Question: I am making a style for button to appear in a custom way
The Idea is to write the Image source in the Tag property and the Text in the Content property
So the style goes like this
'''
<Style x:Key="NormalButtonStyle" TargetType="Button">
<Setter Property="Background" Value="Black"/>
<Setter Property="Foreground" Value="White"/>
<Setter Property="Padding" Value="12,4,12,4"/>
<Setter Property="HorizontalAlignment" Value="Left"/>
<Setter Property="VerticalAlignment" Value="Center"/>
<Setter Property="FontWeight" Value="SemiBold"/>
<Setter Property="Template">
<Setter.Value>
<ControlTemplate TargetType="Button">
<Grid Background="{TemplateBinding Background}">
<Grid.ColumnDefinitions>
<ColumnDefinition Width="Auto"/>
<ColumnDefinition Width="*"/>
</Grid.ColumnDefinitions>
<Image Source="{TemplateBinding Tag}" Height="{TemplateBinding Height}" Width="{TemplateBinding Height}"/>
<ContentPresenter x:Name="ContentPresenter" Grid.Column="1" ContentTemplate="{TemplateBinding ContentTemplate}" Content="{TemplateBinding Content}" HorizontalAlignment="{TemplateBinding HorizontalContentAlignment}" Margin="{TemplateBinding Padding}" VerticalAlignment="{TemplateBinding VerticalContentAlignment}"/>
</Grid>
<ControlTemplate.Triggers>
<Trigger Property="IsMouseOver" Value="true">
<Setter Property="Foreground" Value="Red" />
</Trigger>
<Trigger Property="IsPressed" Value="true">
<Setter Property="Foreground" Value="Gray"/>
</Trigger>
</ControlTemplate.Triggers>
</ControlTemplate>
</Setter.Value>
</Setter>
</Style>
'''
Image does not display and only the Text apears
I call the button like this in the MainWindow
'''
<Button Style="{DynamicResource NormalButtonStyle}" Tag="/iPARK;component/Resources/Sign%20out_icon.png" HorizontalAlignment="Right" Margin="20" Click="Signout_Click"/>
'''
If I set the image in the style file directly like this then it shows but then it cannot be reused for other images
'''
<Image Source="/iPARK;component/Resources/Sign%20out_icon.png" Height="{TemplateBinding Height}" Width="{TemplateBinding Height}"/>
'''
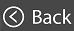
Answer: When you put an image URI into the 'Tag' property it will not automatically be converted into an 'ImageSource' (as it is done for the 'Image.Source' property). You need to do that explicitly:
'''
<Button ...>
<Button.Tag>
<BitmapImage UriSource="/iPARK;component/Resources/Sign%20out_icon.png"/>
</Button.Tag>
</Button>
'''